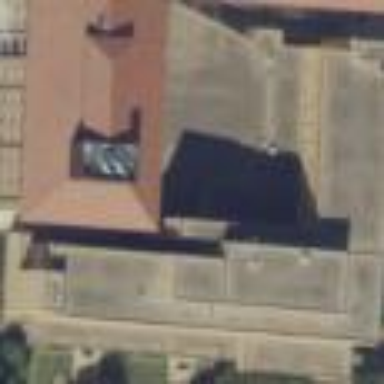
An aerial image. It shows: University building.